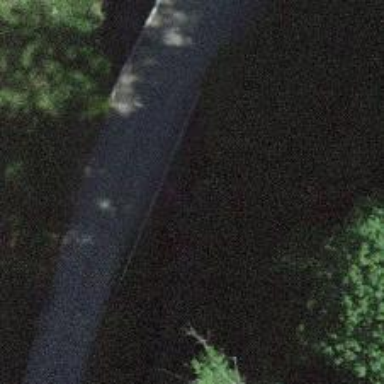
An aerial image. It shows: Culvert tunnel.